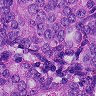
Metastatic tissue present: yes